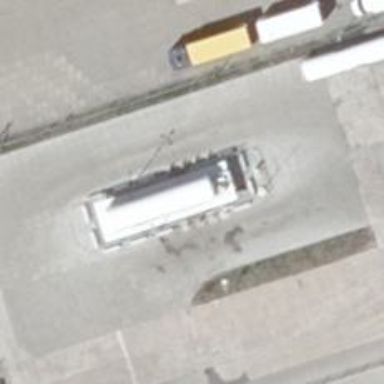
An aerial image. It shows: Fuel station.